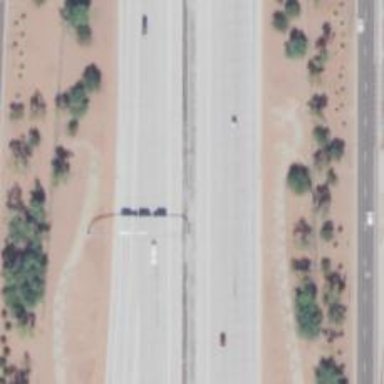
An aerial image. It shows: Asphalt motorway link.